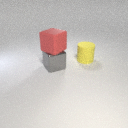
large gray metal cube to the left of large yellow rubber cylinder